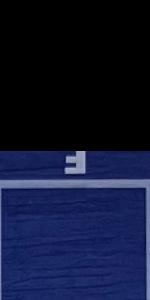
Label: Empty